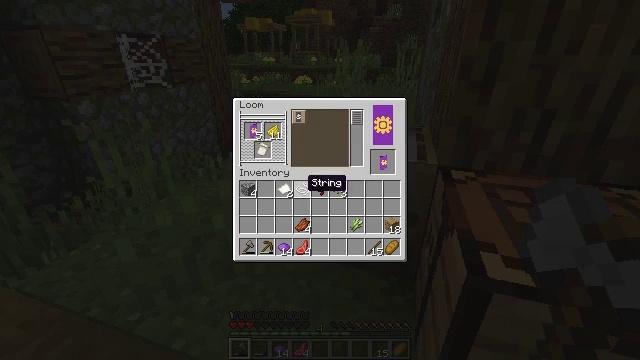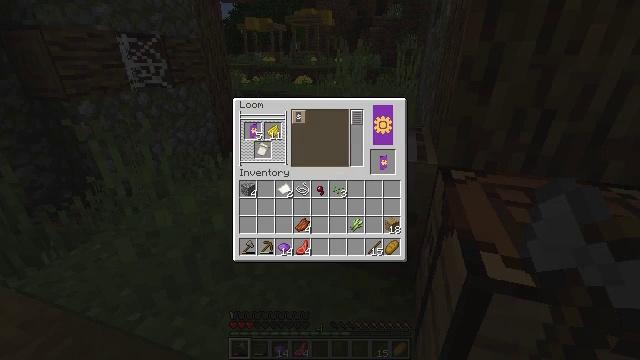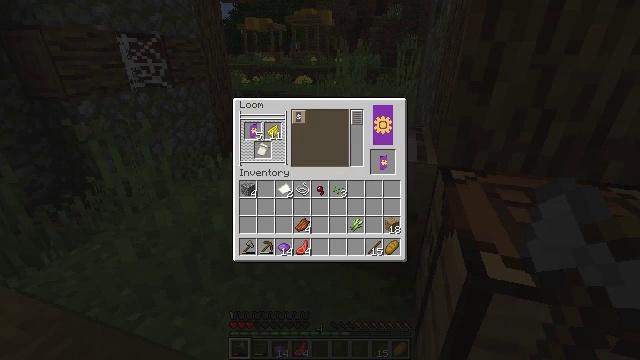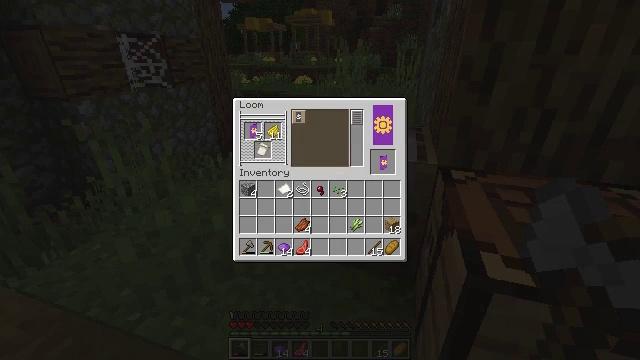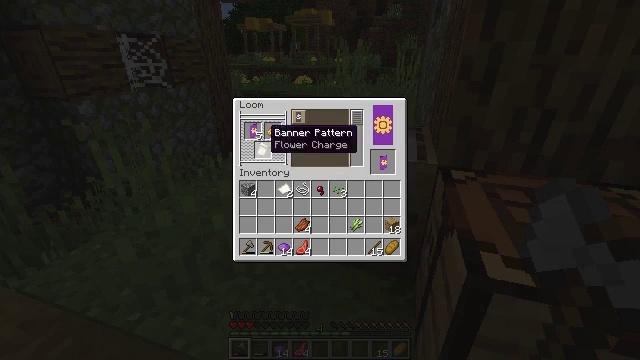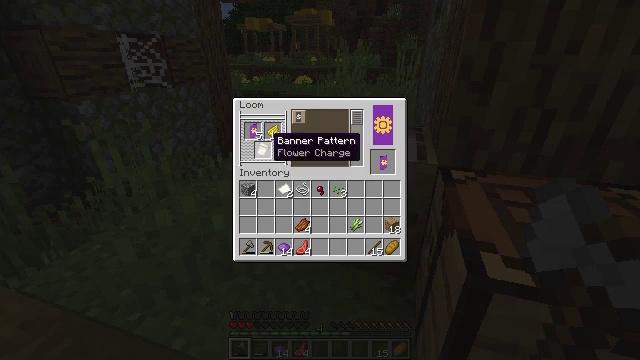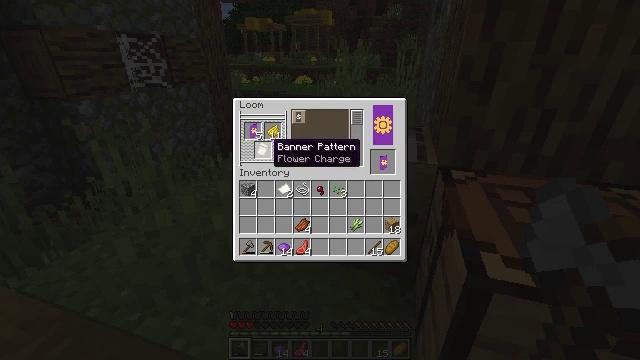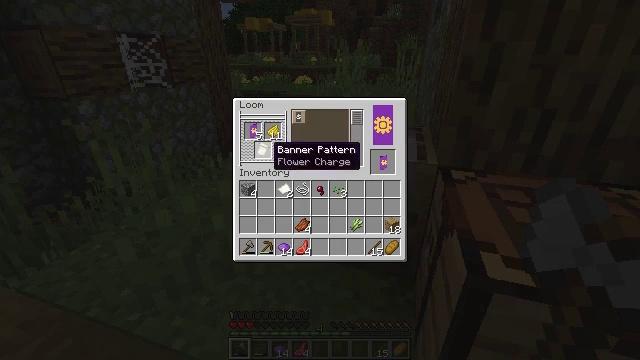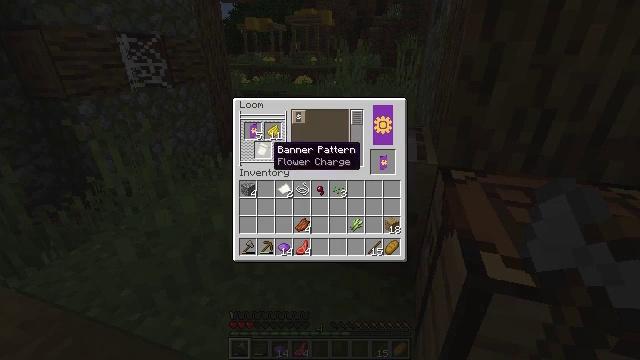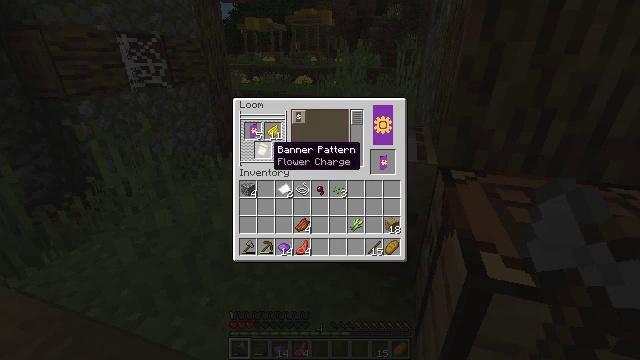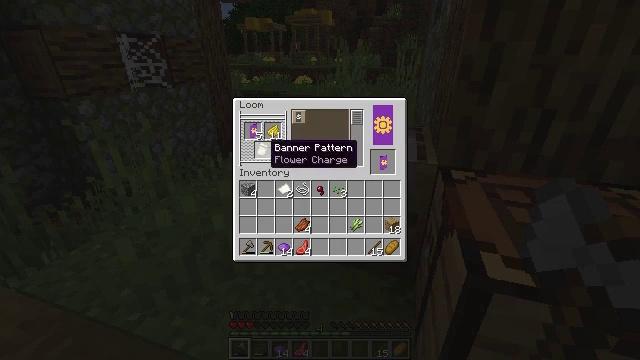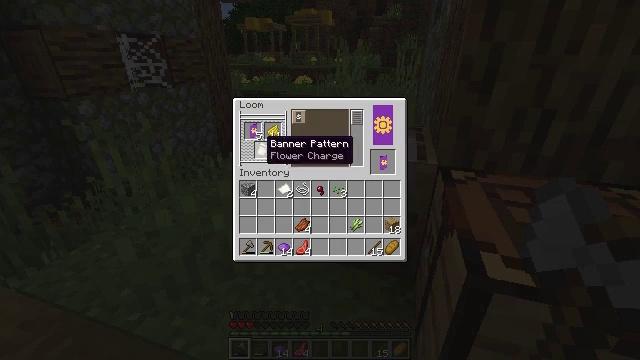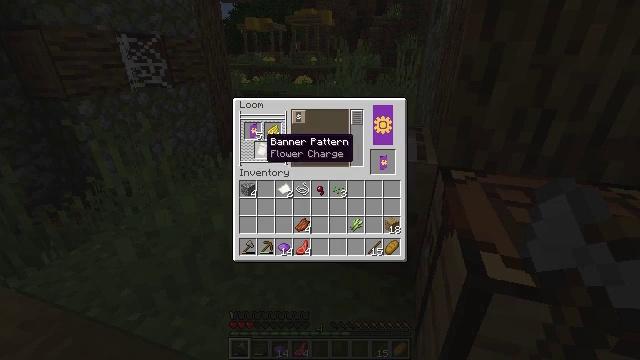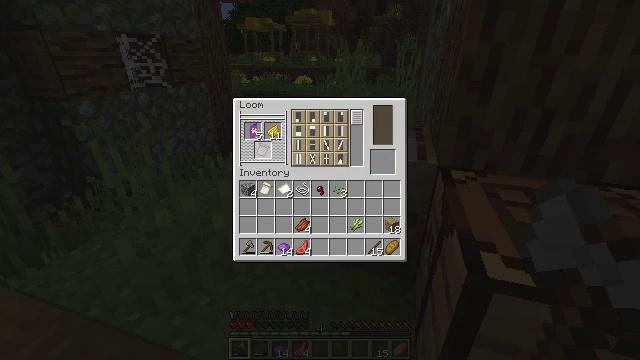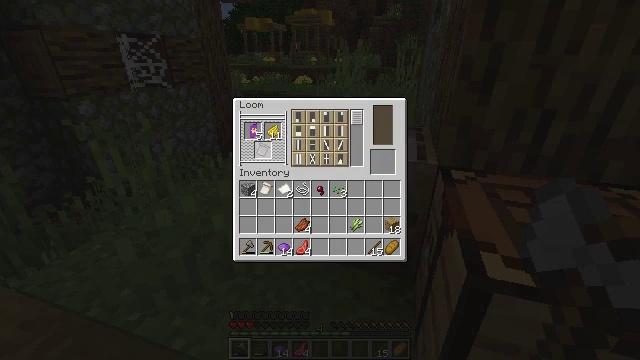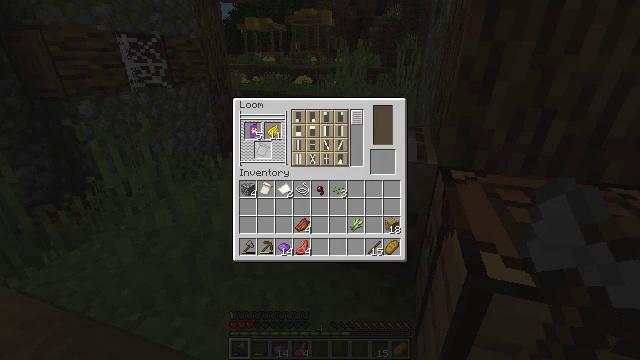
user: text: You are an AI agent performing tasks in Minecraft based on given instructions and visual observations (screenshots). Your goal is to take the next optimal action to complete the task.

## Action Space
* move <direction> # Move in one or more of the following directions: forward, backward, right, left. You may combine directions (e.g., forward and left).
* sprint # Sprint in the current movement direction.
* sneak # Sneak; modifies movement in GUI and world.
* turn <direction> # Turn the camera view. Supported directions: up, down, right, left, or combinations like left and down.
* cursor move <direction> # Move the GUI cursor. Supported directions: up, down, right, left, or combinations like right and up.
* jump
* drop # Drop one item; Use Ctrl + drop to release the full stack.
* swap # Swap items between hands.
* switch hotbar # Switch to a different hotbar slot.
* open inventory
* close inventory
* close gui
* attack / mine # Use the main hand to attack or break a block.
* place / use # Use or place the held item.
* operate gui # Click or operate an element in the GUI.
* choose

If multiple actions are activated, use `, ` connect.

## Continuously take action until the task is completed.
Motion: motion action
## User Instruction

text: Break the white terracotta block.
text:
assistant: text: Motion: sneak, open gui
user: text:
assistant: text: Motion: sneak, cursor move up, operate gui
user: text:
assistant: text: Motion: no_op
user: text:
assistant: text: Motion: no_op
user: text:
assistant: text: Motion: cursor move down
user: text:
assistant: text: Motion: no_op
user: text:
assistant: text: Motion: no_op
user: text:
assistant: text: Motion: no_op
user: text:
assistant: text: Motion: no_op
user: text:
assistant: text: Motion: no_op
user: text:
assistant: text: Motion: sneak
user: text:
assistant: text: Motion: sneak
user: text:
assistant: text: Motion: sneak, operate gui
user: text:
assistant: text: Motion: sneak, operate gui
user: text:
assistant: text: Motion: sneak, operate gui
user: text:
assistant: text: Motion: sneak, cursor move right and up
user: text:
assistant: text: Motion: sneak
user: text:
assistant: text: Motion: sneak
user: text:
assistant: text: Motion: sneak, operate gui
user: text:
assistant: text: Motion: sneak, operate gui
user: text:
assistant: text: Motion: sneak
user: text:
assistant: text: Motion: sneak
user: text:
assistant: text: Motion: sneak, cursor move down
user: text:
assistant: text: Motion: sneak, cursor move right and down
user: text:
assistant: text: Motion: sneak
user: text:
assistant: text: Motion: sneak
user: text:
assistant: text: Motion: sneak
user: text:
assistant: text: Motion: sneak
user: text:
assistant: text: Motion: sneak
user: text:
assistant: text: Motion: sneak